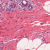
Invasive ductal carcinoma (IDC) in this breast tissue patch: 0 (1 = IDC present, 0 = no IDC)